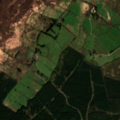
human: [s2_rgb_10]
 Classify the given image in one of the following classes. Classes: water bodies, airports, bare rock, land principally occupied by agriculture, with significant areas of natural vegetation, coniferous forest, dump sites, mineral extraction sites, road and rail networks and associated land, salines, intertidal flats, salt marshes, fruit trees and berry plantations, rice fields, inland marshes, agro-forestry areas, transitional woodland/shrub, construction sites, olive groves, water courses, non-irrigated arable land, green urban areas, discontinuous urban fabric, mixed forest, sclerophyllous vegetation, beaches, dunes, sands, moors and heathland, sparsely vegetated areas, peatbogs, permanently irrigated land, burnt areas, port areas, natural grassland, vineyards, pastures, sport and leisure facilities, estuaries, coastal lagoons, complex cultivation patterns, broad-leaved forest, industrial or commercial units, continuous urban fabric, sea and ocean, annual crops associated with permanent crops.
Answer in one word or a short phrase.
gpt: land principally occupied by agriculture, with significant areas of natural vegetation, coniferous forest, peatbogs